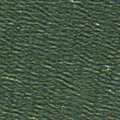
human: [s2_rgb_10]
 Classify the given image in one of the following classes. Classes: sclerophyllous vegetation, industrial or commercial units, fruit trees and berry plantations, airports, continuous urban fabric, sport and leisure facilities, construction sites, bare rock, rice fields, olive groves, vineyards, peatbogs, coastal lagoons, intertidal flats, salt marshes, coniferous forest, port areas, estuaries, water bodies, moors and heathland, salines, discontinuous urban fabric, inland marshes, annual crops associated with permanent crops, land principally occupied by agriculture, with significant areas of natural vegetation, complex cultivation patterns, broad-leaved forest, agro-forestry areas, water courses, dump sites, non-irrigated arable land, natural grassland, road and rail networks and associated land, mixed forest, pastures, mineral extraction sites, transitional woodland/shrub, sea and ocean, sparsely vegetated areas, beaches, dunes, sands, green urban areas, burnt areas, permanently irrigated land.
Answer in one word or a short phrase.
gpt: sea and ocean